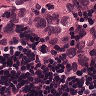
Metastatic tissue present: yes